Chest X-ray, AP view. Patient: 11 years old, sex F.
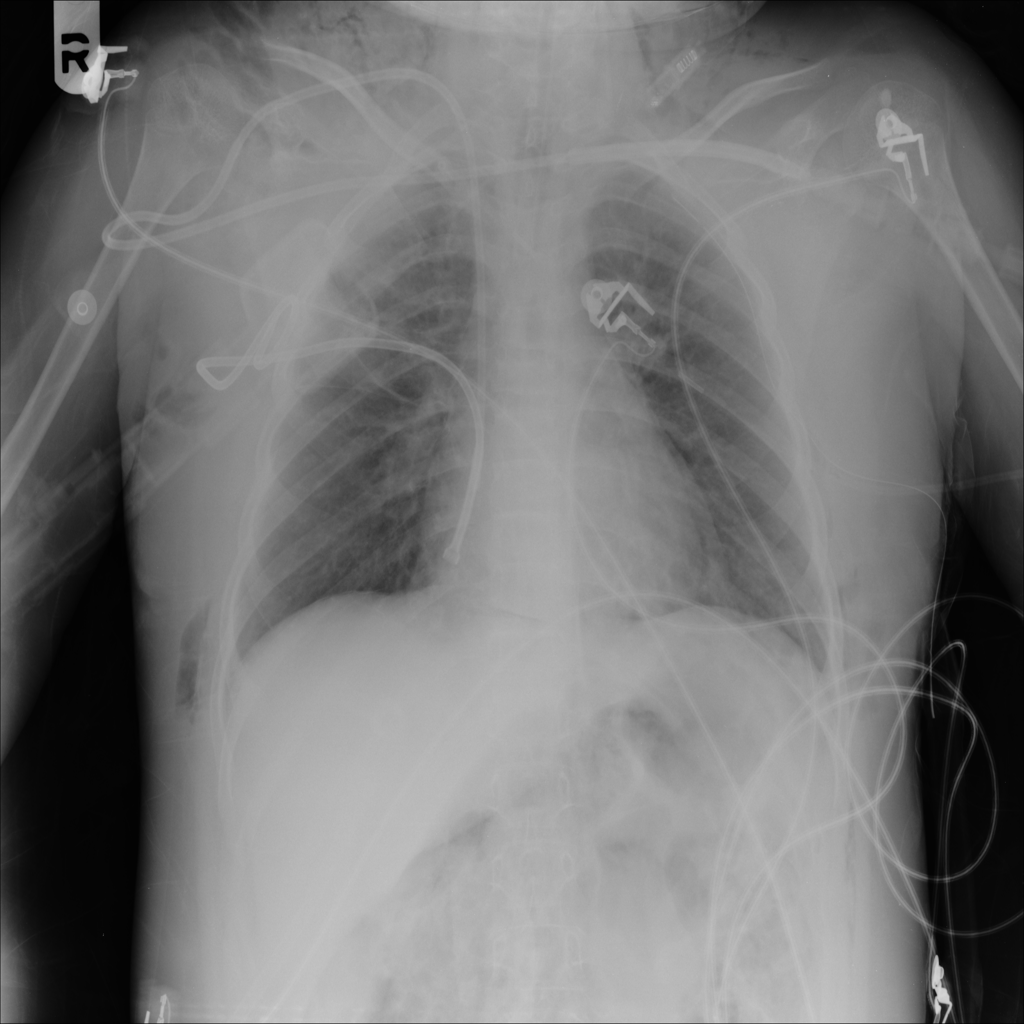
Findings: Pneumothorax